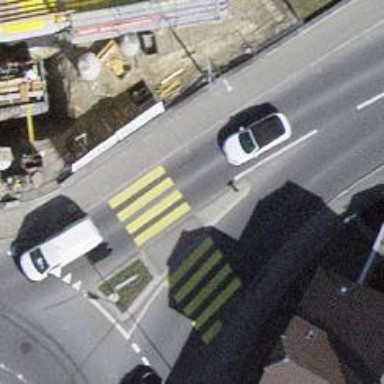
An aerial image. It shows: Uncontrolled zebra crossing with central island.